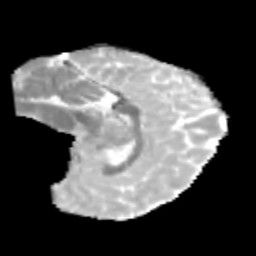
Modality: MD
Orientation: sagittal
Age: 11
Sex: female
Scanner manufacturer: siemens
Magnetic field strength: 3 T
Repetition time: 3.8 s
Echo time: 0.07 s